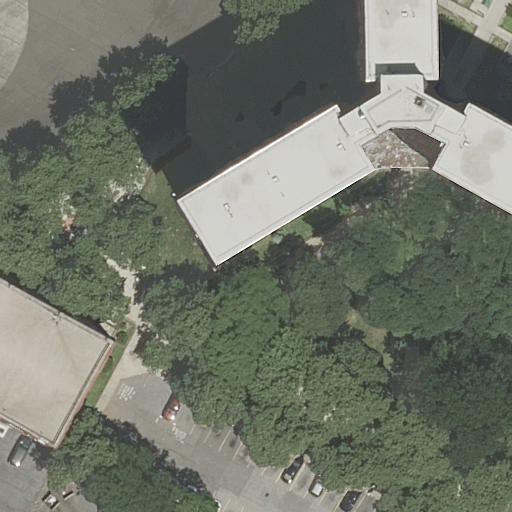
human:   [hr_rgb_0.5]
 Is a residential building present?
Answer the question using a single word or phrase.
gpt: yes

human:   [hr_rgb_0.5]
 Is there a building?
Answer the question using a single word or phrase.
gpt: yes

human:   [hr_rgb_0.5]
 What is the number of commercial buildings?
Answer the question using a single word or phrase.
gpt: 0

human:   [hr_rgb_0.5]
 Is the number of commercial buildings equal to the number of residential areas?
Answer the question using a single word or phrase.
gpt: no

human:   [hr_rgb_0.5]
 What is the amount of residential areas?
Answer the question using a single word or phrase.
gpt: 1

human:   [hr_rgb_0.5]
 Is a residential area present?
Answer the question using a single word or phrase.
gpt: yes

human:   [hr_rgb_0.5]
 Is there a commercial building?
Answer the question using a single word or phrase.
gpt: no

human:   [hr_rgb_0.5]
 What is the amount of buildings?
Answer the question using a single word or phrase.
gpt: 2

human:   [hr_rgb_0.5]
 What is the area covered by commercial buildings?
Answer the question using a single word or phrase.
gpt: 0m2

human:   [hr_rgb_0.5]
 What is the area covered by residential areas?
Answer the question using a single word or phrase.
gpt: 4140m2

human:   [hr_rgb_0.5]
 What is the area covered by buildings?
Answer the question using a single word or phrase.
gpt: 1671m2

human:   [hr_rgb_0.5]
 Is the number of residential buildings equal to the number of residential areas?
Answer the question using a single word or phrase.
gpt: yes

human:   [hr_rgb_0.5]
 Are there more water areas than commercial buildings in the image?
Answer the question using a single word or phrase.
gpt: no

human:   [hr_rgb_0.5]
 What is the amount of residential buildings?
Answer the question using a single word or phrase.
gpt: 1

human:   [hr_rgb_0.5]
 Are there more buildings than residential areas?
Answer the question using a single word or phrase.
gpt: yes

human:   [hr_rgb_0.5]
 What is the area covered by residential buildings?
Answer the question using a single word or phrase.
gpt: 1203m2

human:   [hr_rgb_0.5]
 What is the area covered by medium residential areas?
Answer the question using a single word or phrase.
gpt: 0m2

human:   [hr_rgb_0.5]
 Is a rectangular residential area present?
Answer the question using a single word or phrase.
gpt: yes

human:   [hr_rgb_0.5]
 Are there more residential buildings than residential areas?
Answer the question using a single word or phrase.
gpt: no

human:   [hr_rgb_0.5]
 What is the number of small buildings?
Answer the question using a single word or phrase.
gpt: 0

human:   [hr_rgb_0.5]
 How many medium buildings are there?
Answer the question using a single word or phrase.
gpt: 1

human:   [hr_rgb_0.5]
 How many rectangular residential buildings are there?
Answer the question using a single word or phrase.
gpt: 0

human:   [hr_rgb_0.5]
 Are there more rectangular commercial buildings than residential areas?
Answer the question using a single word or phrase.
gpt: no

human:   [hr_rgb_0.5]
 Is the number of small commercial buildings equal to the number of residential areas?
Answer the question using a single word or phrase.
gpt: no

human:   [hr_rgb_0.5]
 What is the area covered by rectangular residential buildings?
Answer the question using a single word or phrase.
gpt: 0m2

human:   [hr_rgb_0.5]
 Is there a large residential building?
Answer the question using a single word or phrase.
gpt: yes

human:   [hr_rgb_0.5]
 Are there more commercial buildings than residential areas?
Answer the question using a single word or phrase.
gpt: no

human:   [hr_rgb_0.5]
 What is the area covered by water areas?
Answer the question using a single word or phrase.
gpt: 0m2

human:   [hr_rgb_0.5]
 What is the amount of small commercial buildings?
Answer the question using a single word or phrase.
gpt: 0

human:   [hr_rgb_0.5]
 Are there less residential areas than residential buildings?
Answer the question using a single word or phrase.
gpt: no

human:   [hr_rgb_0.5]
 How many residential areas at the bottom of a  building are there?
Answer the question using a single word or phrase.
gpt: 0

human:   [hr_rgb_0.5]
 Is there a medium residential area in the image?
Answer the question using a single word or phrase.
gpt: no

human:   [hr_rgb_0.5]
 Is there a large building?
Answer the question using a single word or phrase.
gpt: yes

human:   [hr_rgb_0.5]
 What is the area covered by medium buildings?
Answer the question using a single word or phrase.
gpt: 468m2

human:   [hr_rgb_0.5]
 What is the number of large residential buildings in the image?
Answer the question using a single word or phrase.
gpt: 1

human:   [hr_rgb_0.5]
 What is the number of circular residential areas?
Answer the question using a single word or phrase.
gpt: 0

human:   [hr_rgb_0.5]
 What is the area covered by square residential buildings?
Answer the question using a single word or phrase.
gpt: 0m2

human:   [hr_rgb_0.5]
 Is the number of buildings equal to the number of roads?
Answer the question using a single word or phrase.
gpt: no

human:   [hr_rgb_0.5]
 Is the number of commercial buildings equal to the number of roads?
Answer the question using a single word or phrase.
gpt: yes

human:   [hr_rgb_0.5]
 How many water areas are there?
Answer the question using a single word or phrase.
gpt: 0

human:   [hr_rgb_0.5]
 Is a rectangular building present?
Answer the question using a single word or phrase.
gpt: yes

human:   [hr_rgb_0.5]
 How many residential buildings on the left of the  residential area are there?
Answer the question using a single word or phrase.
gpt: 1

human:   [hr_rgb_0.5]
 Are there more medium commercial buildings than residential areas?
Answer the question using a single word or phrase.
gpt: no

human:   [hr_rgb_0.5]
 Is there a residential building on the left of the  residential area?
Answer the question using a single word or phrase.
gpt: yes

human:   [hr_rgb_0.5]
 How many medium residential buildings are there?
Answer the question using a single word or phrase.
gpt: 0

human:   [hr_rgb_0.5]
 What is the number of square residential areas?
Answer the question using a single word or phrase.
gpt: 0

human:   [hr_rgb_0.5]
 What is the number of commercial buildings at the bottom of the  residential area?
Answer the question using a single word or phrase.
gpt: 0

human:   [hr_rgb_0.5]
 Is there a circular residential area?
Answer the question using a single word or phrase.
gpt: no

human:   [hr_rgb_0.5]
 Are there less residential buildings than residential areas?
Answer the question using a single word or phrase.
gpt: no

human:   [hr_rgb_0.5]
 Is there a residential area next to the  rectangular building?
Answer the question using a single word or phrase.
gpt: yes

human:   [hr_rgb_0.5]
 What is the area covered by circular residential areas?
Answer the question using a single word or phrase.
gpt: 0m2

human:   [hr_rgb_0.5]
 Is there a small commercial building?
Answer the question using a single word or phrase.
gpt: no

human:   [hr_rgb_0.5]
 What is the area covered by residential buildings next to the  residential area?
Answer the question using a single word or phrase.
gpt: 1203m2

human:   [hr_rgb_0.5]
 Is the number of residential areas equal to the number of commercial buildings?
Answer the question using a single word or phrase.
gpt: no

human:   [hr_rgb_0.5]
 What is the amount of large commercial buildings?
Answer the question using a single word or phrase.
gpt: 0

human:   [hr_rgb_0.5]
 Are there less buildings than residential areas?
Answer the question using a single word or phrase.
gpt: no

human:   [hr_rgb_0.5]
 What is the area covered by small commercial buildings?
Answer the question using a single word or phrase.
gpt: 0m2

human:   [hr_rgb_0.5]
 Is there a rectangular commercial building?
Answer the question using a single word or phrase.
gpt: no

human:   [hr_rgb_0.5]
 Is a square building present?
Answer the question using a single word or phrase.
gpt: no

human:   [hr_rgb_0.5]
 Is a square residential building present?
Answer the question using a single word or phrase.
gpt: no

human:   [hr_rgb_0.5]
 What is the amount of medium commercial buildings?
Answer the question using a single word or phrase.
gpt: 0

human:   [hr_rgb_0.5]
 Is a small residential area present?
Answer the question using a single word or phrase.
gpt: no

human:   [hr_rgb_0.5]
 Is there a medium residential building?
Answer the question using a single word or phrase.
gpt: no

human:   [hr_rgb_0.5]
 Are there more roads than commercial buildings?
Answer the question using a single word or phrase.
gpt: no